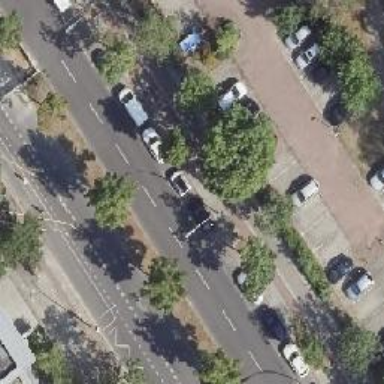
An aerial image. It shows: Avenue lined with deciduous broadleaved trees.